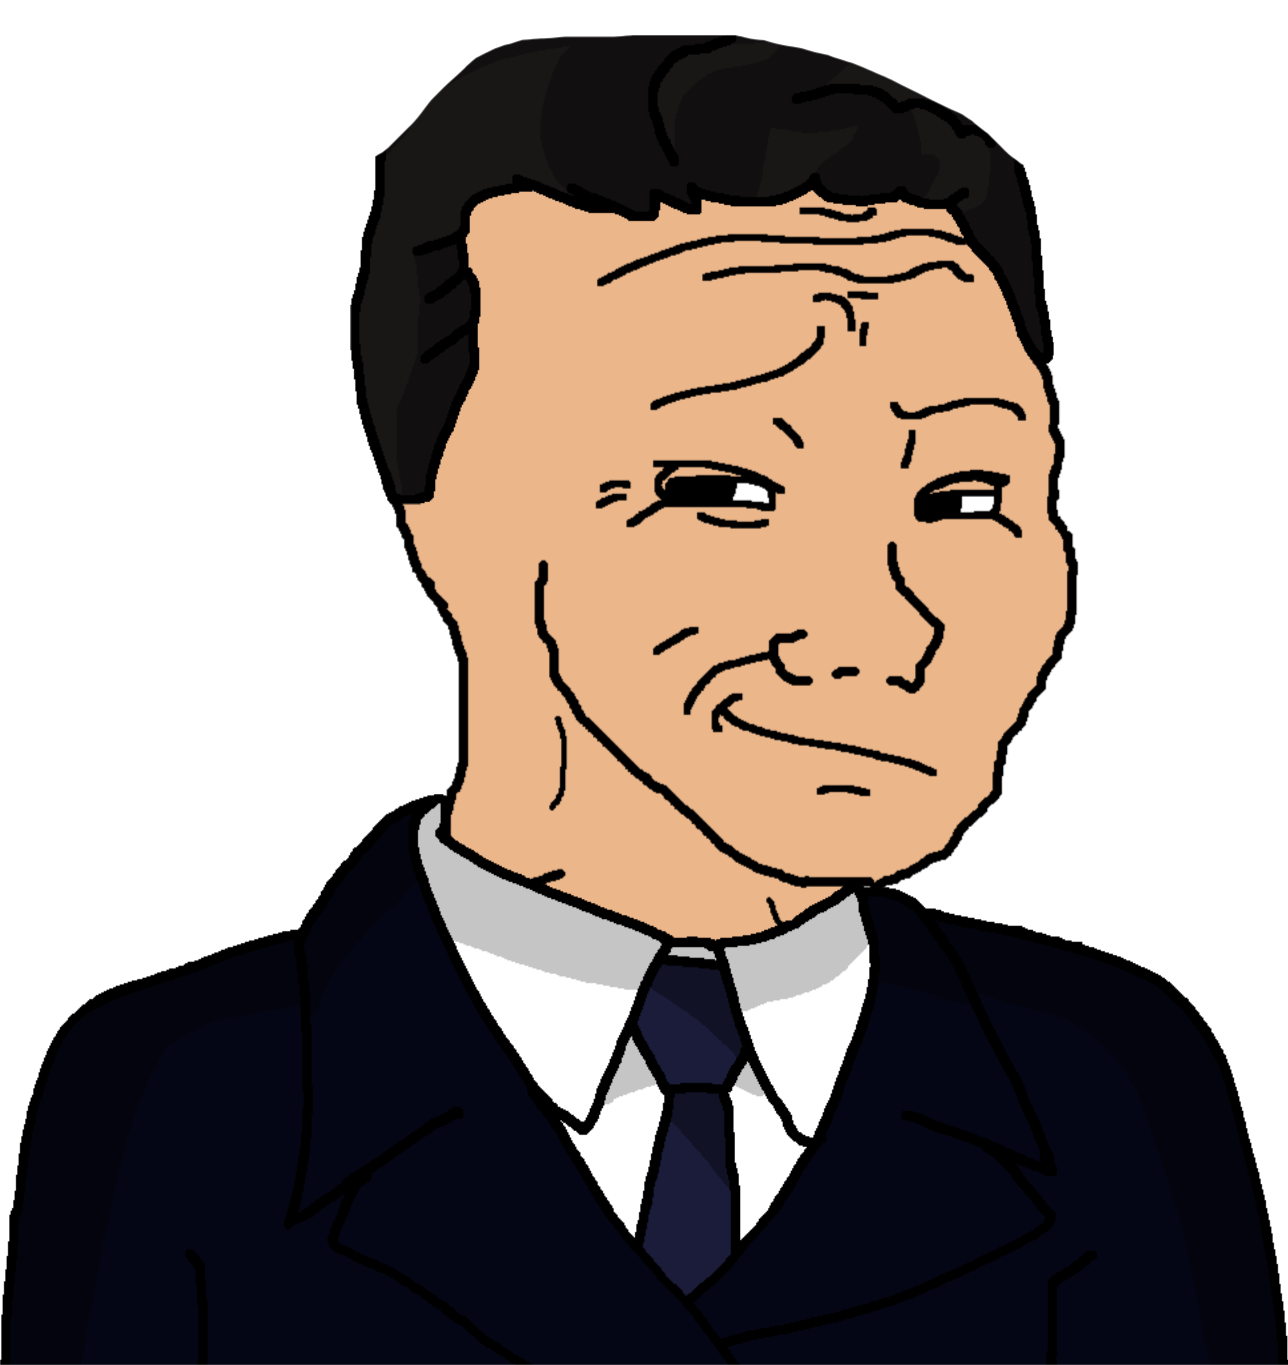
Label: 5_Smugjak